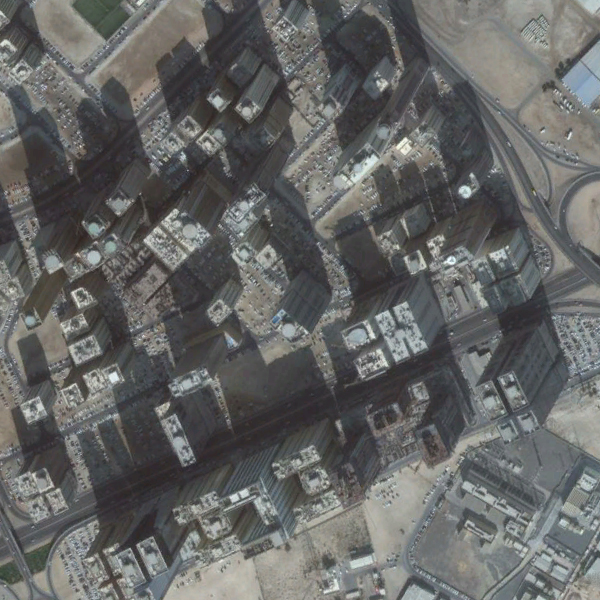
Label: Commercial